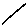
Label: line